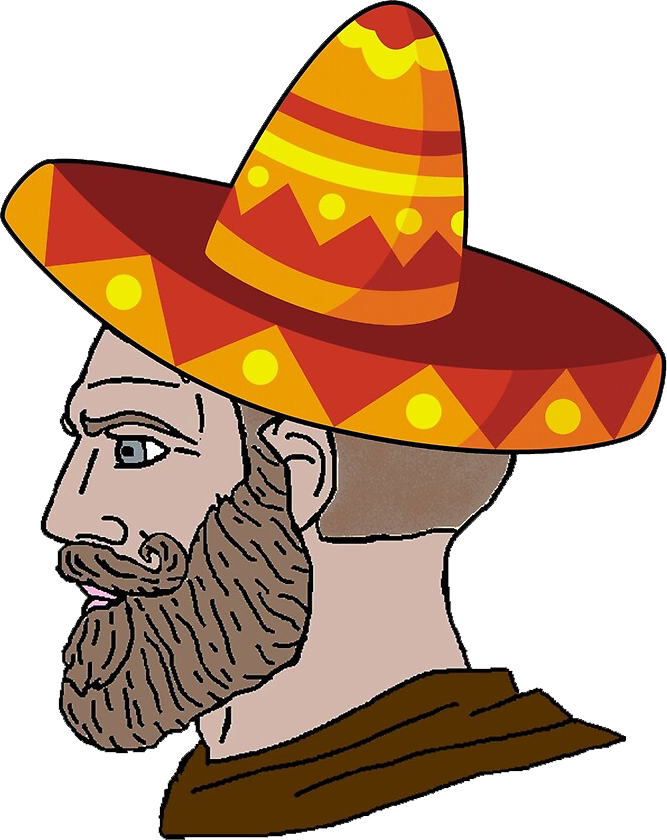
Label: 4_Yes_Chad